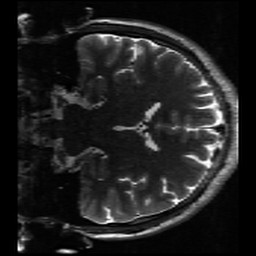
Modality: inplaneT2
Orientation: coronal